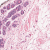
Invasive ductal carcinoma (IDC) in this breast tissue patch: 0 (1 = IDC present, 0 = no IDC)